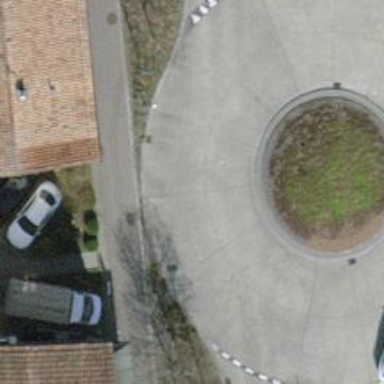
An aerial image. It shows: Secondary road with asphalt surface leading to roundabout.